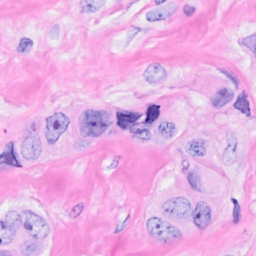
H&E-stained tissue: Breast